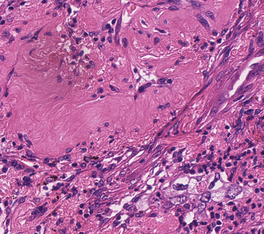
Tumor epithelial tissue: no
Tumor-associated stroma tissue: yes
Normal tissue: no